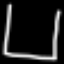
Label: square